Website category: sports
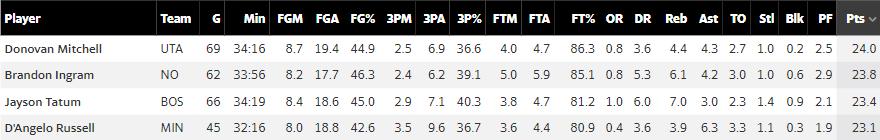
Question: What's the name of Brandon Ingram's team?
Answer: NO

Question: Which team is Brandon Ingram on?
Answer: NO

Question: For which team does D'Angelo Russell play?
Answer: MIN

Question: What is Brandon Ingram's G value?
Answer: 62

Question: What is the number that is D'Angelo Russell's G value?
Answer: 45

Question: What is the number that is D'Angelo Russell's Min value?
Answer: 32:16

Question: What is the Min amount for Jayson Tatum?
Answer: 34:19

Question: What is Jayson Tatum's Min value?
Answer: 34:19

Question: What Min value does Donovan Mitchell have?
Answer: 34:16

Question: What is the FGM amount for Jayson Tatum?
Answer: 8.4

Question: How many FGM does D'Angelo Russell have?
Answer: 8.0

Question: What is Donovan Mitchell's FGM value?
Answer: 8.7

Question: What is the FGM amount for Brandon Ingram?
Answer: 8.2

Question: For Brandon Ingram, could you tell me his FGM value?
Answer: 8.2

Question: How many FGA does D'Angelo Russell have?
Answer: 18.8

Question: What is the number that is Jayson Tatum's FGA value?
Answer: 18.6

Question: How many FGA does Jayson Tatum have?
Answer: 18.6

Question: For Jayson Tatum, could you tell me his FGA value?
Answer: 18.6

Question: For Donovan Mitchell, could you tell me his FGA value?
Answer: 19.4

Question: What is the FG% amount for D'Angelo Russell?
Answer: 42.6

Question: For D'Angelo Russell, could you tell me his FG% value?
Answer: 42.6

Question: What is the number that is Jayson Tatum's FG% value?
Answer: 45.0

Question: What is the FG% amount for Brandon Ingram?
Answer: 46.3

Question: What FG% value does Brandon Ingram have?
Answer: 46.3

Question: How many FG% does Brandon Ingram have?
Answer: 46.3

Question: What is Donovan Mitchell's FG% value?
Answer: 44.9

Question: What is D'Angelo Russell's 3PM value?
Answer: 3.5

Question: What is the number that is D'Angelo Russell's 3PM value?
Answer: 3.5

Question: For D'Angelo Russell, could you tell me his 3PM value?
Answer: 3.5

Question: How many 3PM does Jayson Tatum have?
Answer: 2.9

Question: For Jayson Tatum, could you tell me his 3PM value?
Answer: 2.9

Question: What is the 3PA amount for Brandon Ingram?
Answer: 6.2

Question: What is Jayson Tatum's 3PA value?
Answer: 7.1

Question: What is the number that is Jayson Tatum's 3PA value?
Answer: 7.1

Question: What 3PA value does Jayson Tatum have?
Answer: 7.1

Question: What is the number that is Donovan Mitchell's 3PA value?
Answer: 6.9

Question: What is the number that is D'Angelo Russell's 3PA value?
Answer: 9.6

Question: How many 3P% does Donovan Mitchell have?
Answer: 36.6

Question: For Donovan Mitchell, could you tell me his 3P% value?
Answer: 36.6

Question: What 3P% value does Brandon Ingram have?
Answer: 39.1

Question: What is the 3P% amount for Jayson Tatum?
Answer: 40.3

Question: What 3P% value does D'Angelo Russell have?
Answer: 36.7

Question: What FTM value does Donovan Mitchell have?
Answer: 4.0

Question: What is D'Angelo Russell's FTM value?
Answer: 3.6

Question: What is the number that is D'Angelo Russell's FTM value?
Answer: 3.6

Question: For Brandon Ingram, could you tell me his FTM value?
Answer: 5.0

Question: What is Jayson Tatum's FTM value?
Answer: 3.8

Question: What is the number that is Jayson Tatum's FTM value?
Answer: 3.8

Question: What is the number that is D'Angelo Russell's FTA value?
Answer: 4.4

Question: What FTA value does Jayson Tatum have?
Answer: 4.7

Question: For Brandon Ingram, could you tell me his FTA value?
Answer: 5.9

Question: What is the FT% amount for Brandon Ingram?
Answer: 85.1

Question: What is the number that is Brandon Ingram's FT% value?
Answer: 85.1

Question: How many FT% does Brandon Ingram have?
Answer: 85.1

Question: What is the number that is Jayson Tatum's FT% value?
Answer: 81.2

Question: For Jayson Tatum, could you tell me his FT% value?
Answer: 81.2

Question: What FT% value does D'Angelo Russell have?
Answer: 80.9

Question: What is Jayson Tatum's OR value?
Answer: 1.0

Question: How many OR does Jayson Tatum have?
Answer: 1.0

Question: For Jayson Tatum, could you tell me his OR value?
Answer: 1.0

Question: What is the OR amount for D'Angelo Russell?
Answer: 0.4

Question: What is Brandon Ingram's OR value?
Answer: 0.8

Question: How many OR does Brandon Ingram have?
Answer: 0.8

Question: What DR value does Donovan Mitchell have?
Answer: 3.6